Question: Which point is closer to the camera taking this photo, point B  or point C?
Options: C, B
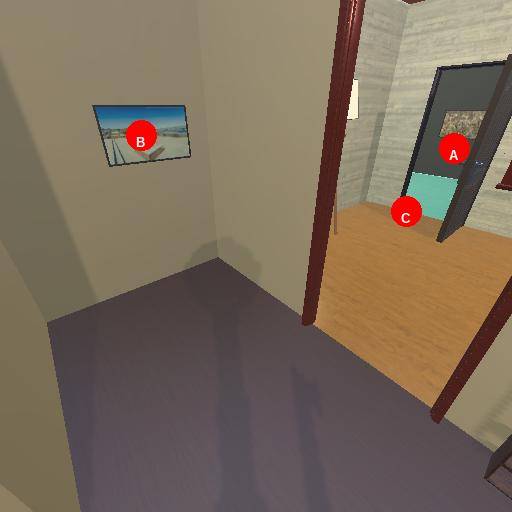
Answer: C